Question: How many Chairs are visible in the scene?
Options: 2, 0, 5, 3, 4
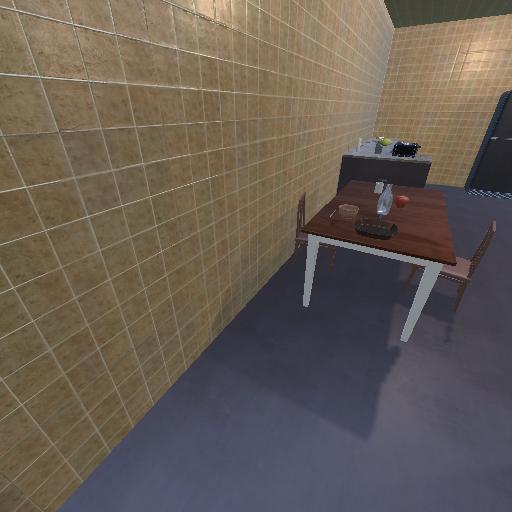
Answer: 2